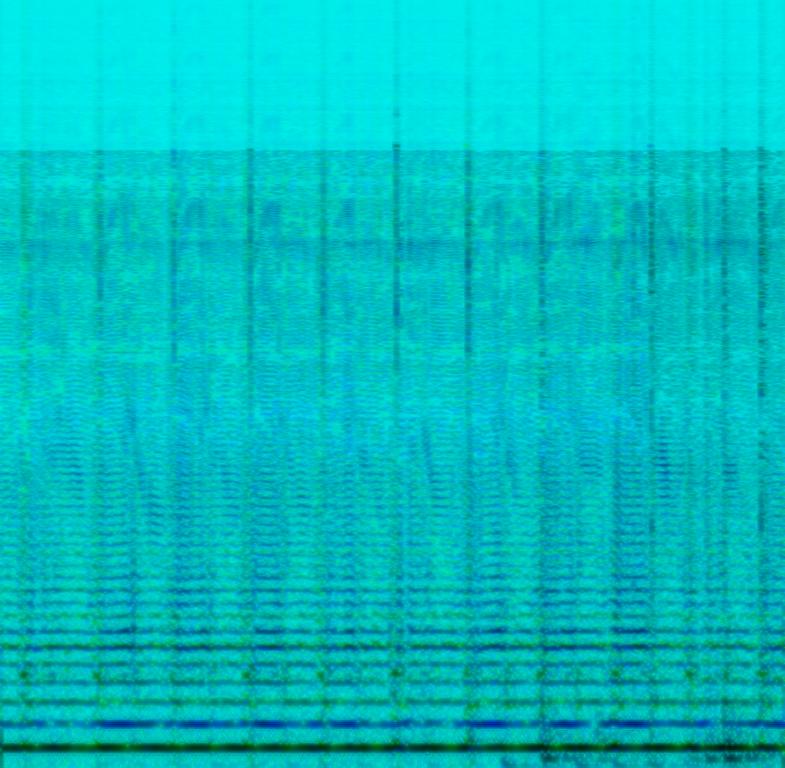
This music is instrumental. The tempo is fast with a continuous droning harmony of the Didgeridoo and rhythmic beats of a small hand percussion.The music is unique, deep, droning, buzzing, hypnotic, psychedelic and incessant. This music is a Didgeridoo instrumental.